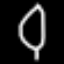
Label: leaf